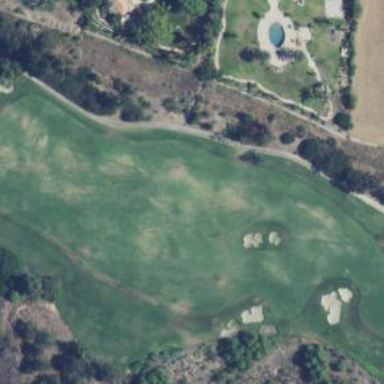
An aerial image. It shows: View of golf hole.